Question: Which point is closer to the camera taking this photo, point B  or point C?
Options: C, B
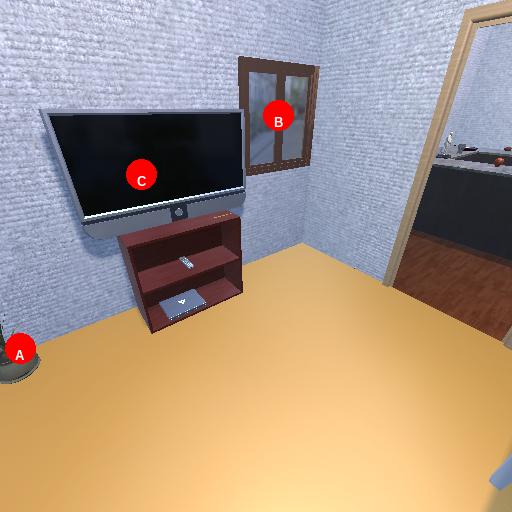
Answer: C